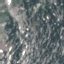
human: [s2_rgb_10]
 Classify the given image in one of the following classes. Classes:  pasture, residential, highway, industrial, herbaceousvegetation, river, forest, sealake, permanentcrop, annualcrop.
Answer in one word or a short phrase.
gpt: HerbaceousVegetation